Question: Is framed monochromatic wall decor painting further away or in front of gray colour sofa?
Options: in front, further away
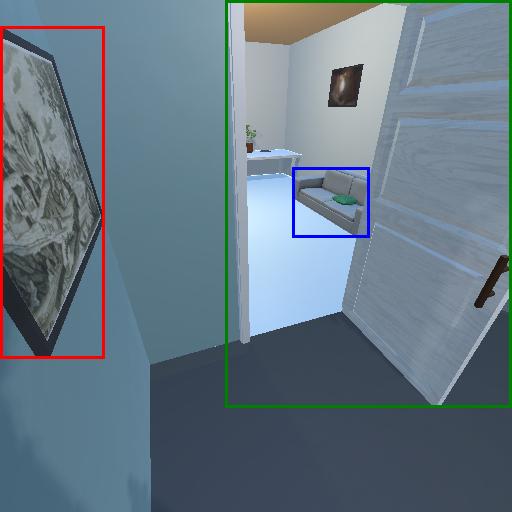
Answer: in front